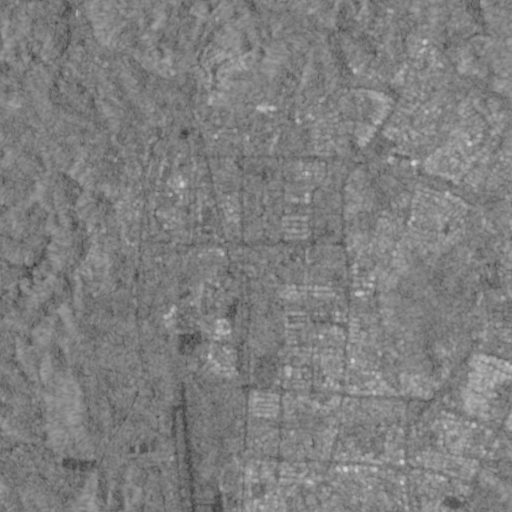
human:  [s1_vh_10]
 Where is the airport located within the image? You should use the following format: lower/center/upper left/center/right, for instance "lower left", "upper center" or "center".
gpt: The airport is located in the lower left of the image.
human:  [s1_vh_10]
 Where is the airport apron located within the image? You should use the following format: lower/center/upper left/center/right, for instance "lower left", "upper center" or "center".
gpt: The airport apron is located in the lower center of the image.
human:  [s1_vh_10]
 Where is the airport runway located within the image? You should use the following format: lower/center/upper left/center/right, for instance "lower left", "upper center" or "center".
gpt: The airport runway is located in the lower center of the image.
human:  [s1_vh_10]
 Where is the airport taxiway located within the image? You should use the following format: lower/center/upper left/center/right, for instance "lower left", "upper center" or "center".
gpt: The airport taxiway is located in the lower center of the image.
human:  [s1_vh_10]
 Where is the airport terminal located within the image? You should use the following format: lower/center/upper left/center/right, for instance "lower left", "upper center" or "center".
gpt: The airport terminal is located in the lower center of the image.
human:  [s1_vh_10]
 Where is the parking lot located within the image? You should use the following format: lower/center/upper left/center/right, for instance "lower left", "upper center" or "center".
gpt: The parking lot is located in the lower center of the image.
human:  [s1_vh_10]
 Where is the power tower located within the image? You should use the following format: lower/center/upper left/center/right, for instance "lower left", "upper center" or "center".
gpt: The power tower is located in the upper left of the image.
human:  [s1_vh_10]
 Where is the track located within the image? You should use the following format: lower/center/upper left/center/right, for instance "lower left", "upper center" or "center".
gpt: The track is located in the upper right of the image.
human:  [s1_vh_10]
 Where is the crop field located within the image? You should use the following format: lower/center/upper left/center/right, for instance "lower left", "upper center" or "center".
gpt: There is no crop field in the image.

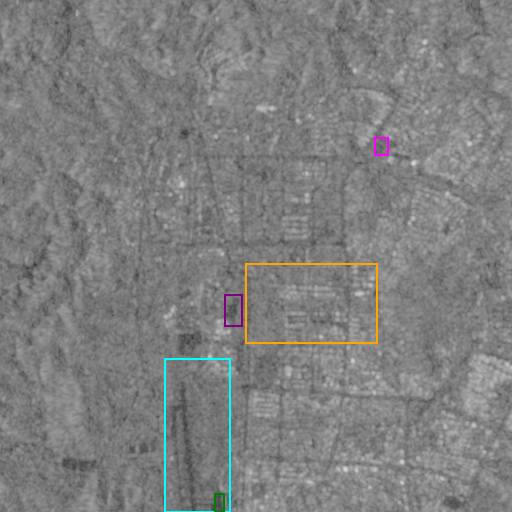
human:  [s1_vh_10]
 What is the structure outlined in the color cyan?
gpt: The structure outlined in cyan is an airport.
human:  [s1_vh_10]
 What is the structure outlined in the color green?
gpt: The structure outlined in green is an airport apron.
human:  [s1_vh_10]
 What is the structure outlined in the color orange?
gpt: The structure outlined in orange is a park.
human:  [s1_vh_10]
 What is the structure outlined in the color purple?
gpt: The structure outlined in purple is a parking lot.
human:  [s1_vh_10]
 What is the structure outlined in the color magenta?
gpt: The structure outlined in magenta is a track.
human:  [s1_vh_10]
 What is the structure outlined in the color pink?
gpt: There is no pink outline.